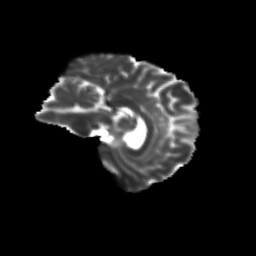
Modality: T2w
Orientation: sagittal
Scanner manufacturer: siemens
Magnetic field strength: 3 T
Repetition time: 9.2 s
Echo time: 0.084 s